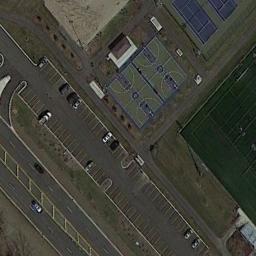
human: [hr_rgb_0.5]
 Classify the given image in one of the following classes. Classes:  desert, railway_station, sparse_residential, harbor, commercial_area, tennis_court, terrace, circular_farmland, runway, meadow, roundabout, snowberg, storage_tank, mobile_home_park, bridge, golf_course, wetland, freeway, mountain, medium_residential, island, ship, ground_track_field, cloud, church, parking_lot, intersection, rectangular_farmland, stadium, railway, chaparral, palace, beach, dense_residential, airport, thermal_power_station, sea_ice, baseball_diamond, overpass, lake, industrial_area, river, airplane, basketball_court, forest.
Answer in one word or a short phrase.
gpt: basketball_court